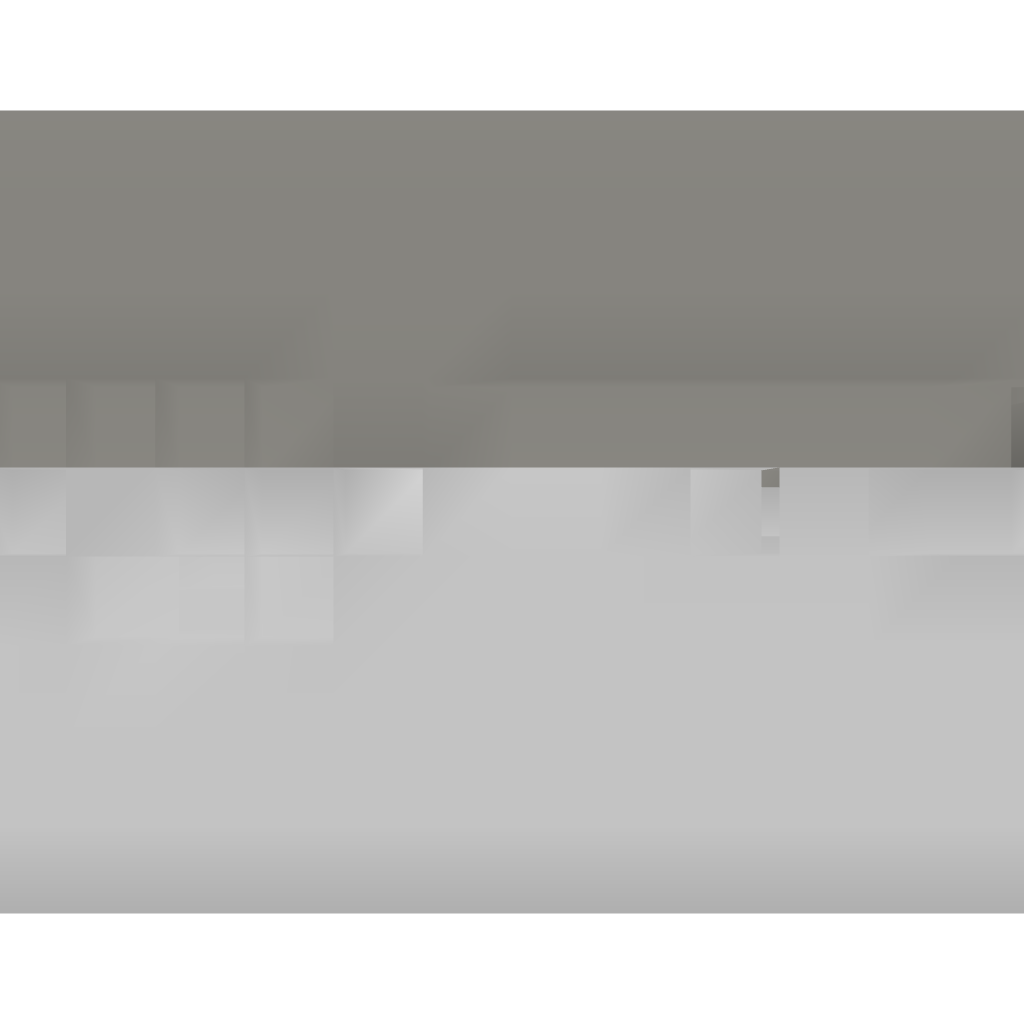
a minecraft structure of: Small PvP Arena